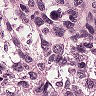
Metastatic tissue present: yes